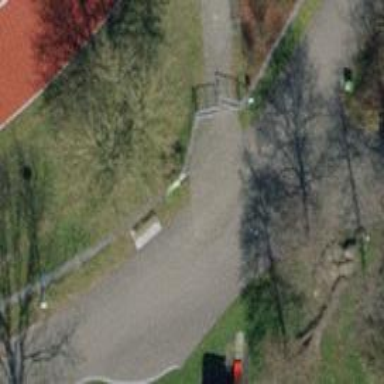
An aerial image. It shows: Pedestrian road.